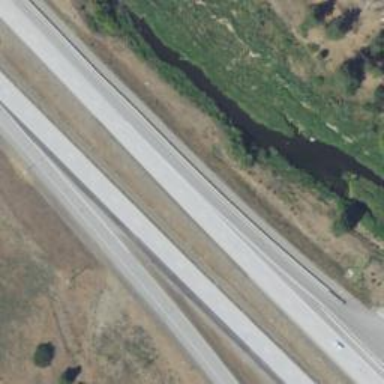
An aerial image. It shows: Trunk link highway.